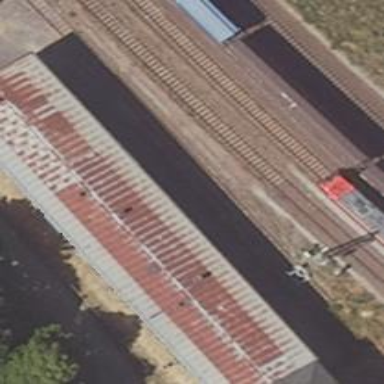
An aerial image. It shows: Electrified rail siding with contact line.